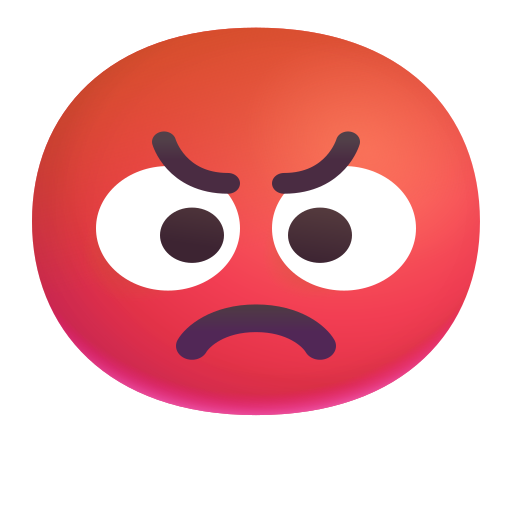
pouting face color